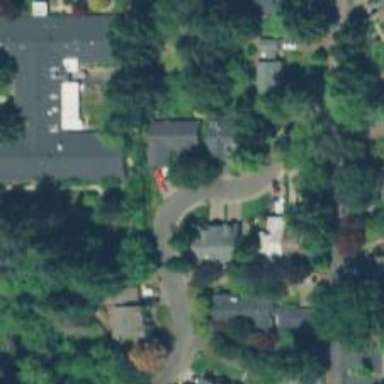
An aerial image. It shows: Residential road with sidewalk on the left side.